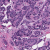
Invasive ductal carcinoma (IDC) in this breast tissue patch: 1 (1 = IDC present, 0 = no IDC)